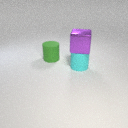
large green rubber cylinder to the left of large cyan rubber cylinder